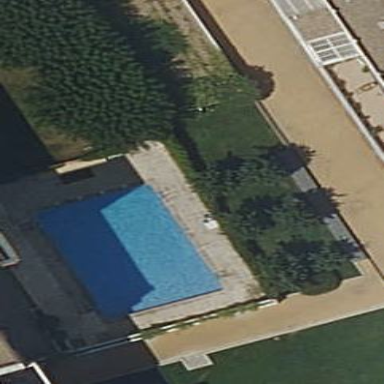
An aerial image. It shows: Swimming pool located in leisure land.